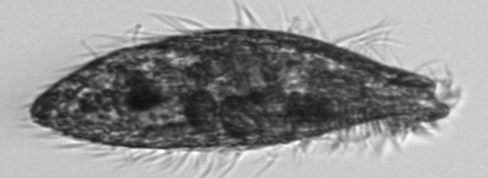
Label: Euplotes_morphotype1